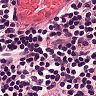
Metastatic tissue present: no